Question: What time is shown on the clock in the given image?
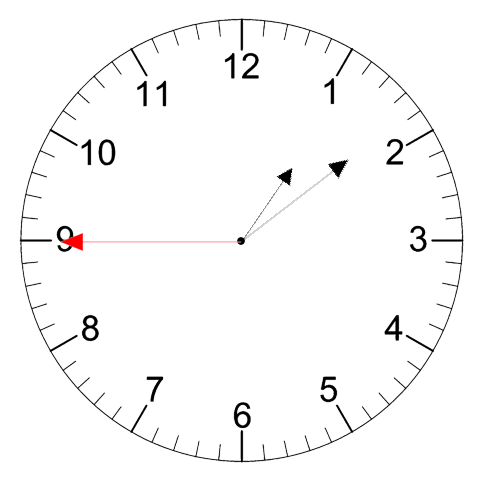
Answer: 01:08:45